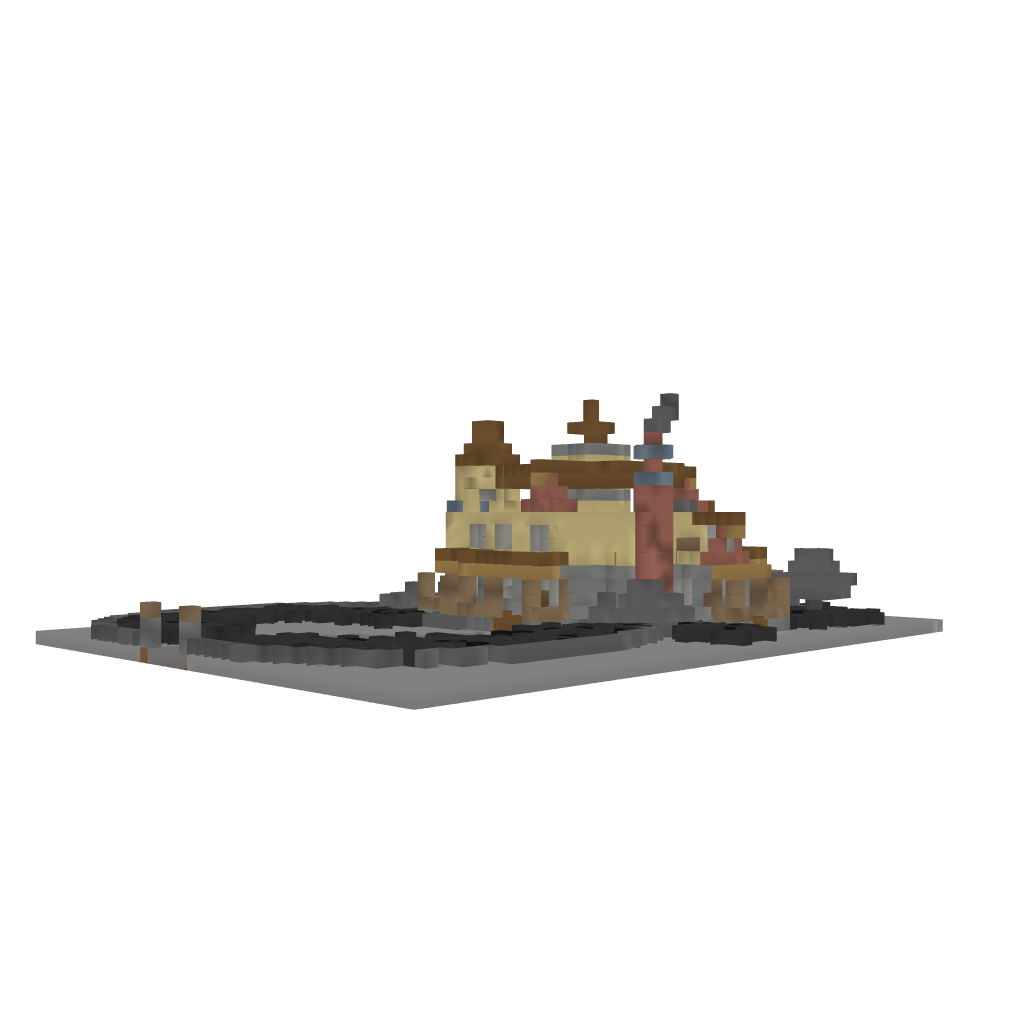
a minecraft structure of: Victorian House #2 | 1.6.2